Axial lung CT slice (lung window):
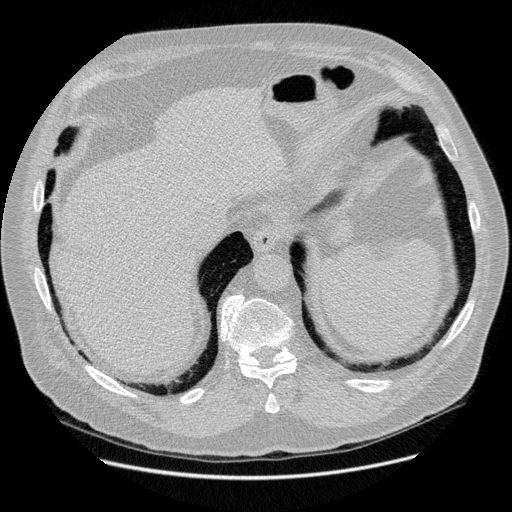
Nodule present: no